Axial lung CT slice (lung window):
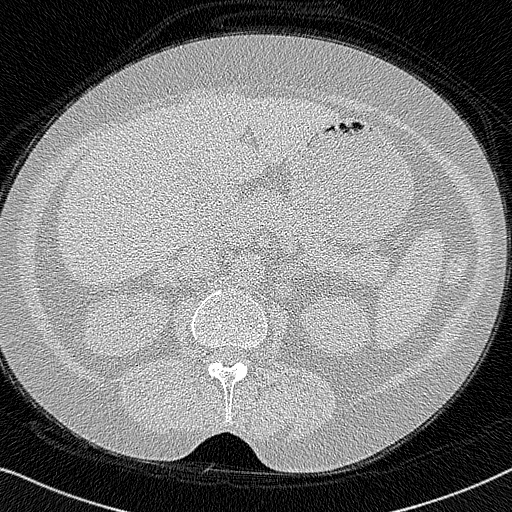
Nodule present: no